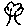
Label: tree